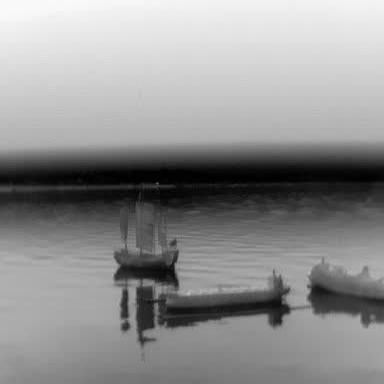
There is a sailboat in the infrared image.